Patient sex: M
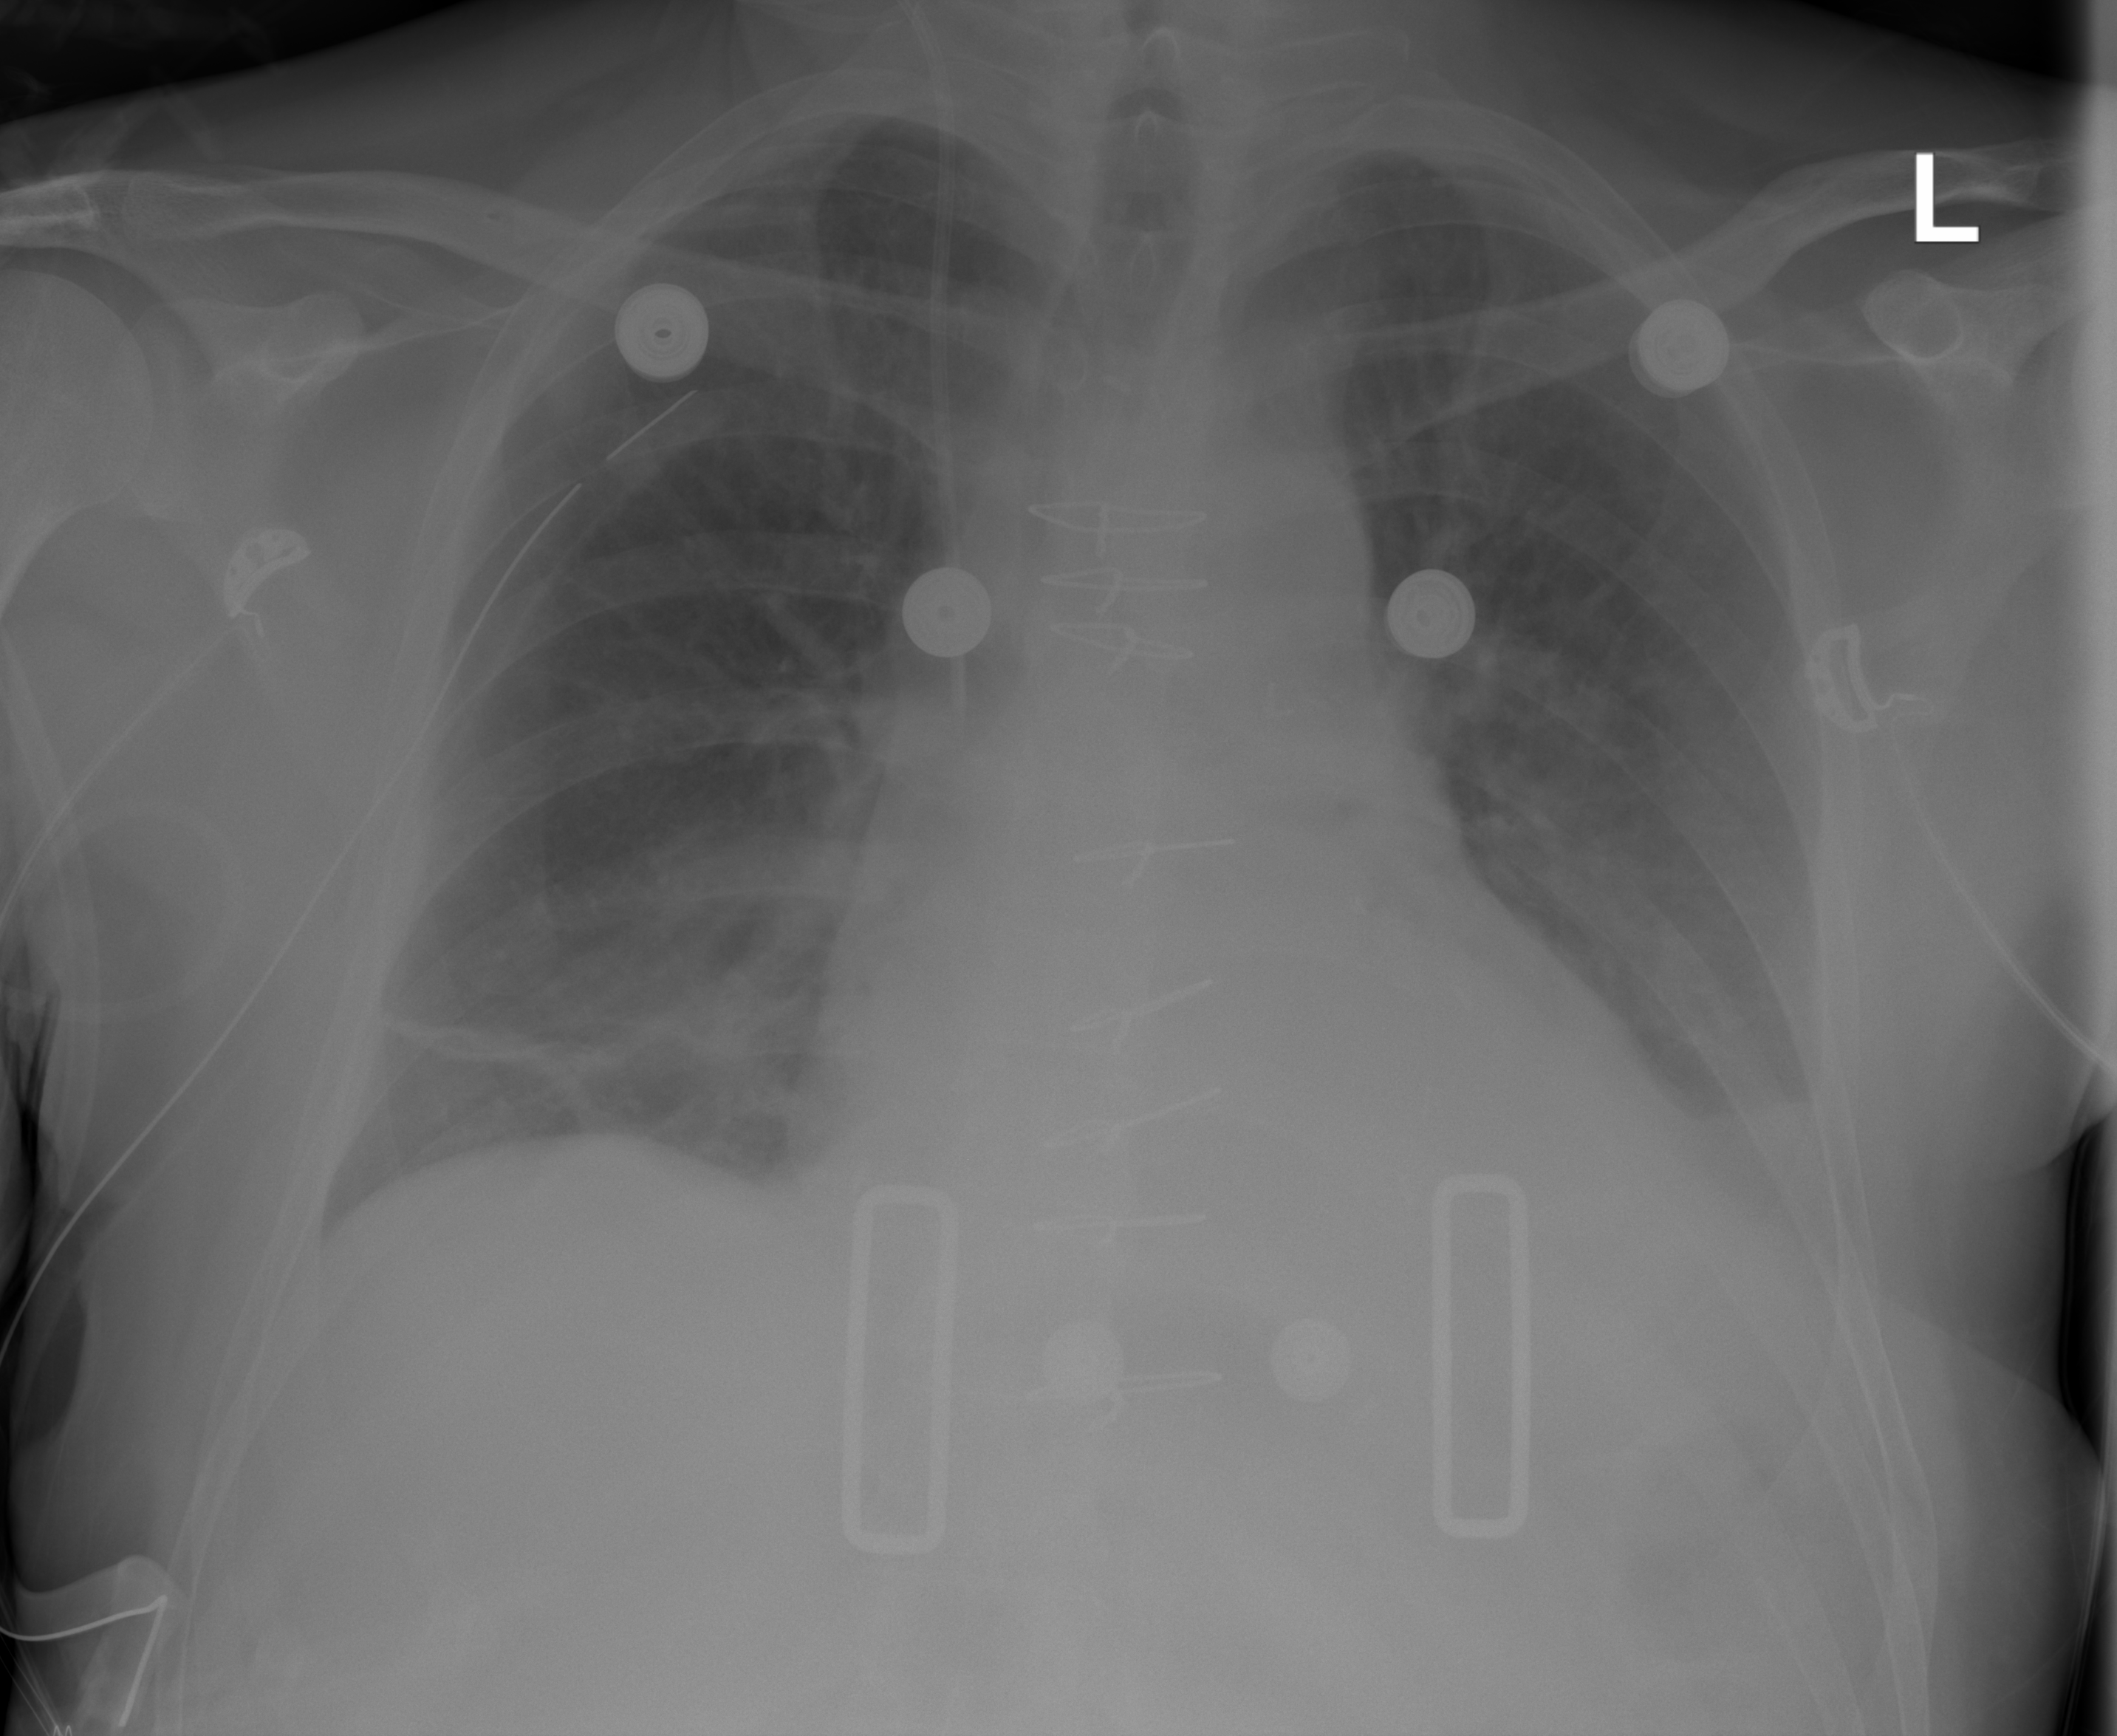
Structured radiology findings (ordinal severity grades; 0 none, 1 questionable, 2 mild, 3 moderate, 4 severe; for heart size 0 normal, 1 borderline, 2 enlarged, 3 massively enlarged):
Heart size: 0
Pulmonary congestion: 2
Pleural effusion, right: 0
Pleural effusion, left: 2
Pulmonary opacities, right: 0
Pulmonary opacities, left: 0
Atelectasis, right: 2
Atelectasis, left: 1